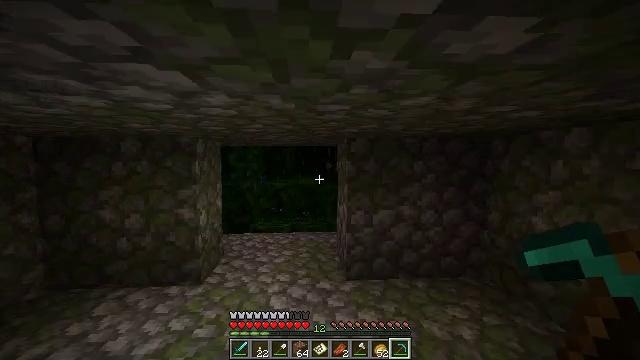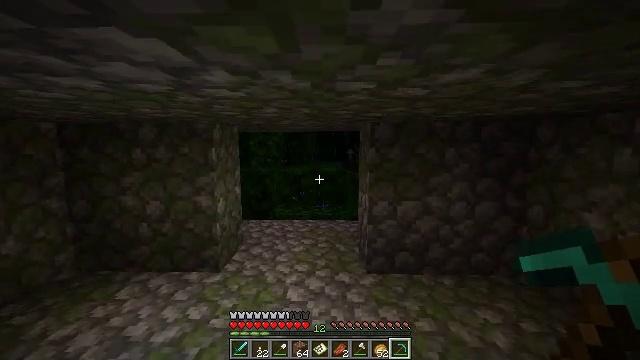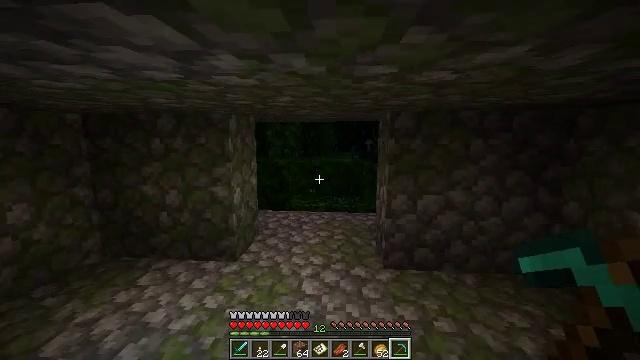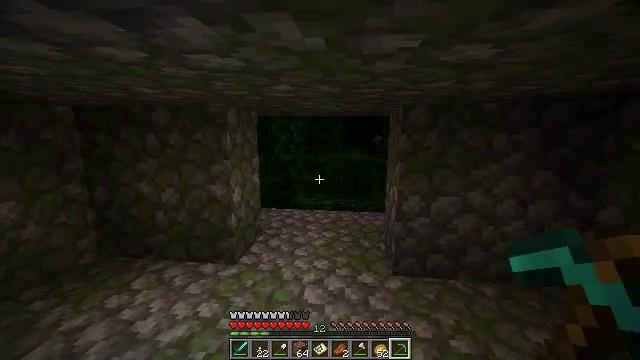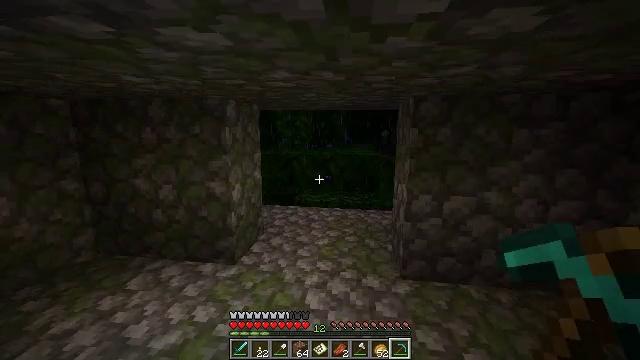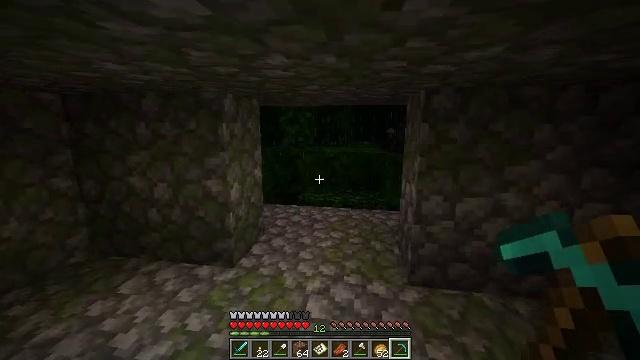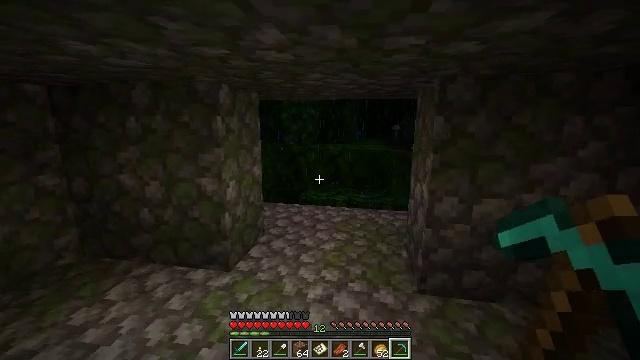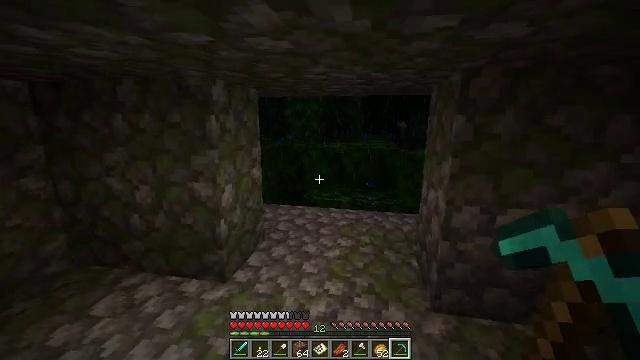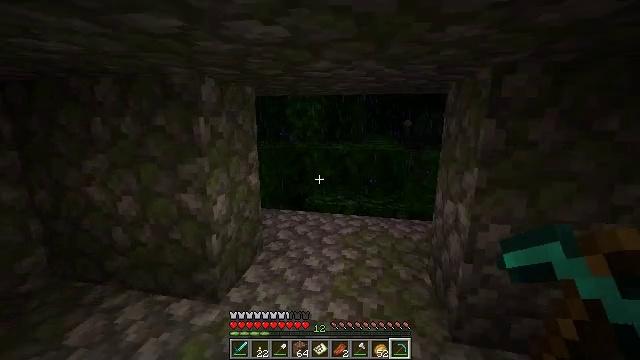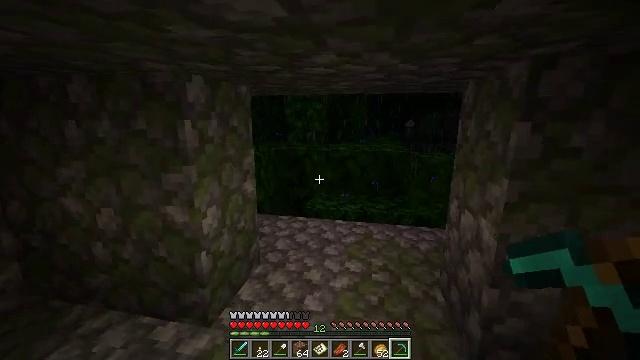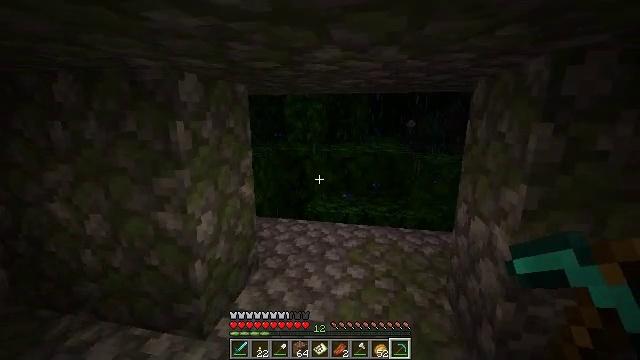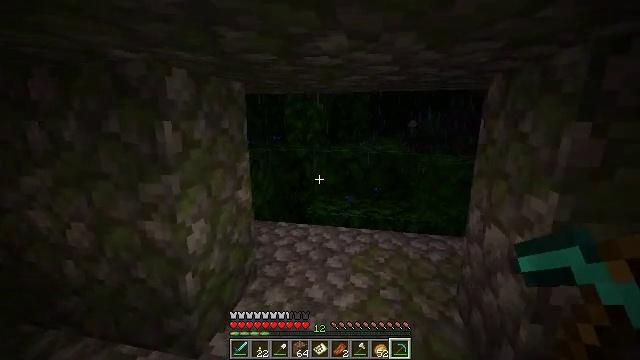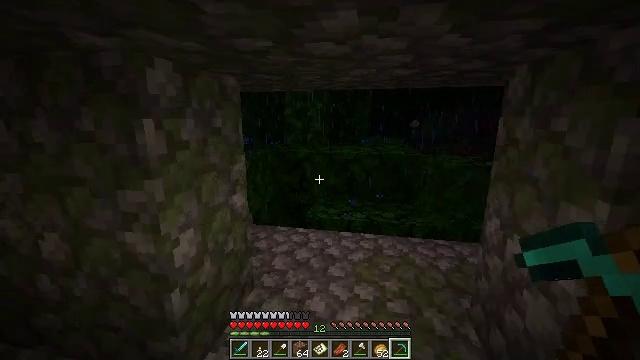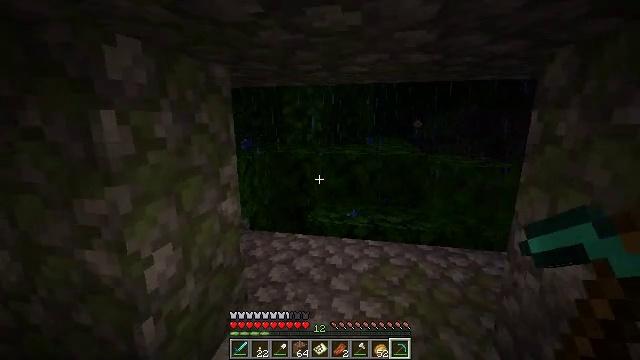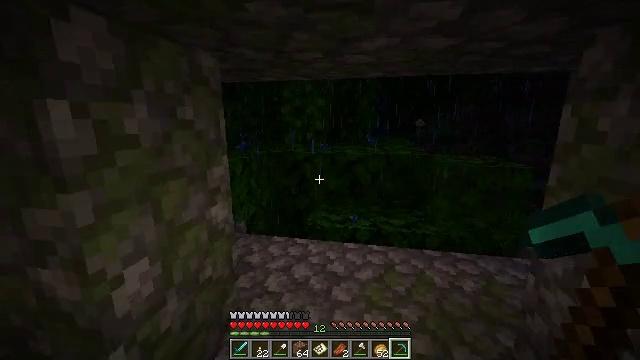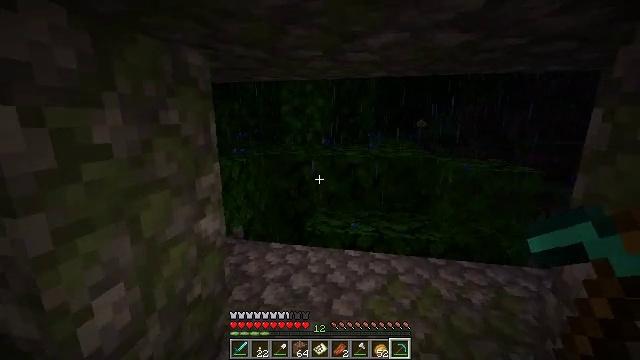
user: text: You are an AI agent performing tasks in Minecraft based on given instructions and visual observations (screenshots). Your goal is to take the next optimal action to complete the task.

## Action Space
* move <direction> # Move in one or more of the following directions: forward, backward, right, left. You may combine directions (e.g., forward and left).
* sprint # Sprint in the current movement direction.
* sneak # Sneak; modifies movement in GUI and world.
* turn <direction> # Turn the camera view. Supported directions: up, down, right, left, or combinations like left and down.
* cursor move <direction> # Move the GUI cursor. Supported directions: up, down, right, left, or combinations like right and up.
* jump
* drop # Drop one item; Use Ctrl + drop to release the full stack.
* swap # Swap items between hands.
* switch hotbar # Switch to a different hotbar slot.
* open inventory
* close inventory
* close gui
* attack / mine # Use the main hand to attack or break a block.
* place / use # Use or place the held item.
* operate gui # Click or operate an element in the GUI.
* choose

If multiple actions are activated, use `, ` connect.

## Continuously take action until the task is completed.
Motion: motion action
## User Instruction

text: Remove and gather vines.
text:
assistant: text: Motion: move forward, turn left and down
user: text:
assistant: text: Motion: move forward, turn left and down
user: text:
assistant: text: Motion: move forward, turn left and down
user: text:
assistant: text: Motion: move forward, turn left and down
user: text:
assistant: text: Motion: move forward, turn left
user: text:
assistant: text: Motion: move forward
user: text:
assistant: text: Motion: move forward
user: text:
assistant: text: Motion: move forward
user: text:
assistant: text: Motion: move forward
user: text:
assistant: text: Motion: move forward
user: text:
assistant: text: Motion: move forward
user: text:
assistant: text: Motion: move forward
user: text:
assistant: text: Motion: move forward
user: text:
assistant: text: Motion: move forward
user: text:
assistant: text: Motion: move forward
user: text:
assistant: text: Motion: move forward
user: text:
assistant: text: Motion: move forward
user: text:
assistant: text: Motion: move forward
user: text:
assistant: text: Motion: move forward
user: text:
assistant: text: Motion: move forward
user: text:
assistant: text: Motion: move forward
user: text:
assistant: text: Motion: move forward
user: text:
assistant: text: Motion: move forward, turn right
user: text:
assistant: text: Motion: move forward, turn right
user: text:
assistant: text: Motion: move forward, turn right
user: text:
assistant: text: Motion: move forward, turn right
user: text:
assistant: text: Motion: move forward, turn right
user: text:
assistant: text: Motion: move forward, turn right, jump
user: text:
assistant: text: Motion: move forward, jump
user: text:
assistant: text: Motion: move forward, jump